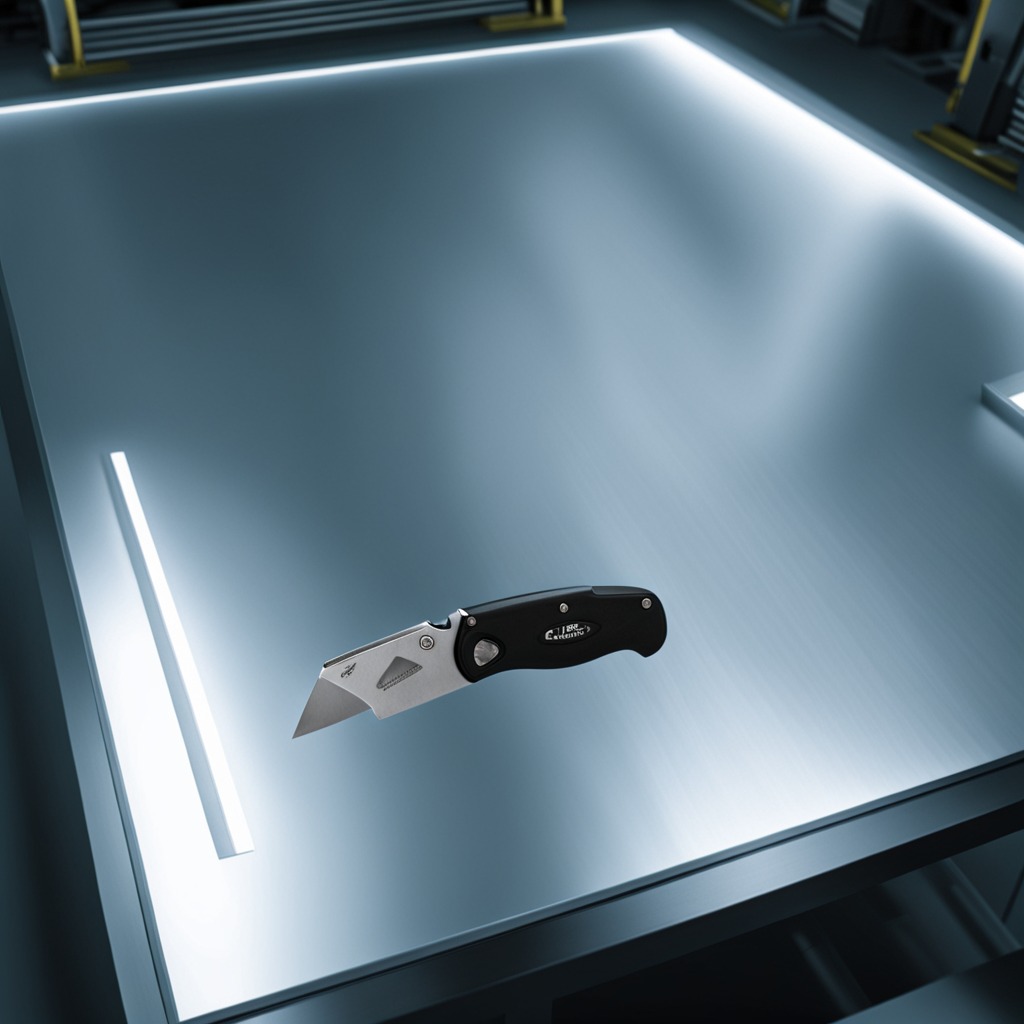
A utility knife is lying on the metal table in the machine shop under fluorescent lights.